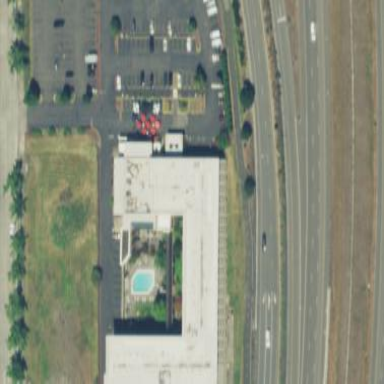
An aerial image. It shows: Hotel building.